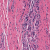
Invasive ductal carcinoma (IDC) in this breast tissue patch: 0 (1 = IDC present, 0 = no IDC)